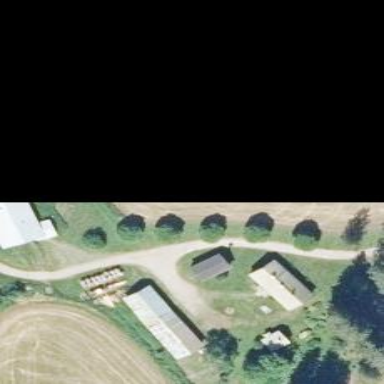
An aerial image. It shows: Farmyard area.